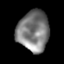
Tissue: lung
Cell type: Myeloid cells
Senescence score: 0.1678
Nuclear area (px): 1259
Mean DAPI intensity: 124.282